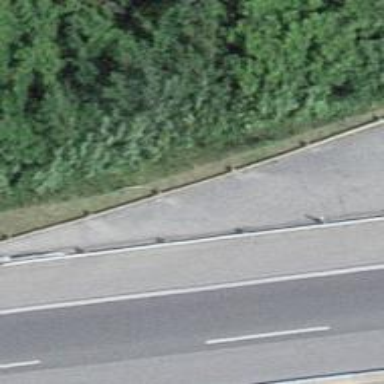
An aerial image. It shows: Guard rail as barrier.